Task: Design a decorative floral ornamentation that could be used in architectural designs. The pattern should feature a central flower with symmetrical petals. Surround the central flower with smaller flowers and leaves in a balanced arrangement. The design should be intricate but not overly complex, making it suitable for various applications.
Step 1288:
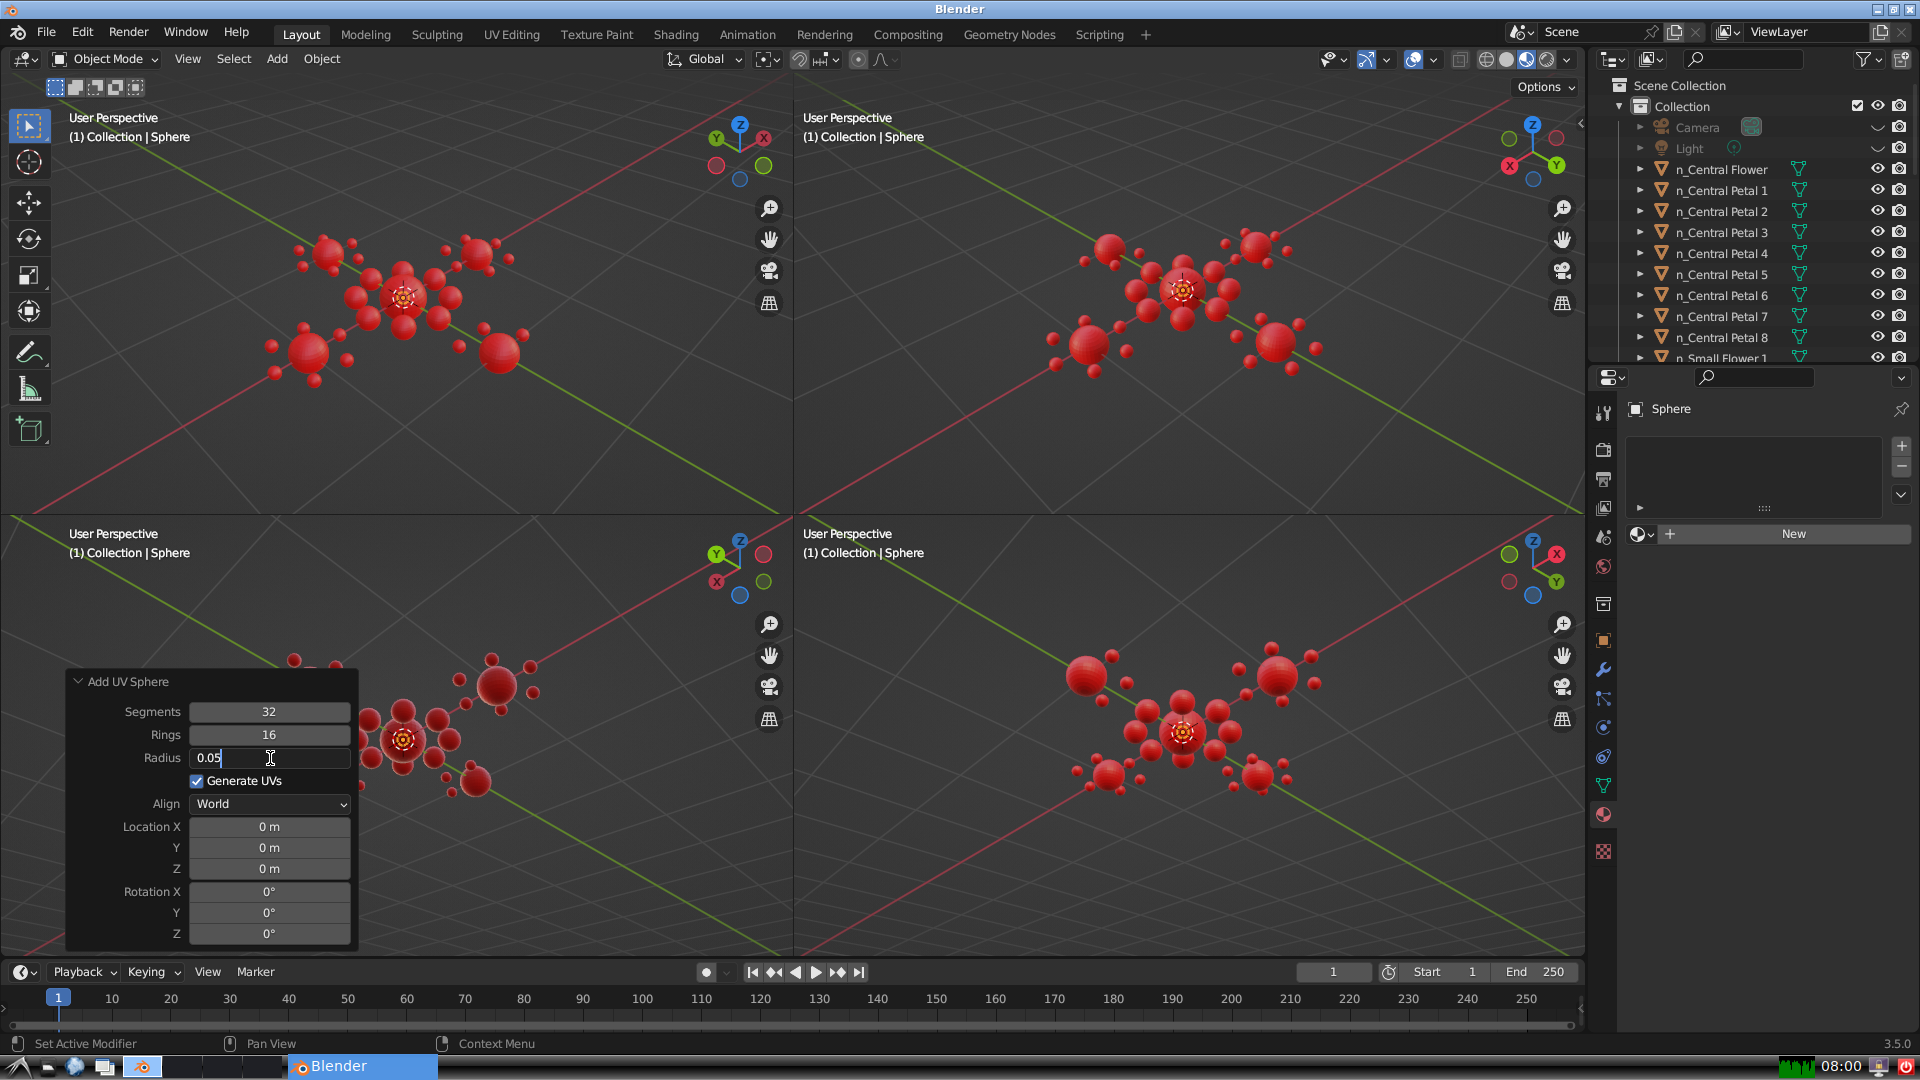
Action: {"key_press": ['Return']}